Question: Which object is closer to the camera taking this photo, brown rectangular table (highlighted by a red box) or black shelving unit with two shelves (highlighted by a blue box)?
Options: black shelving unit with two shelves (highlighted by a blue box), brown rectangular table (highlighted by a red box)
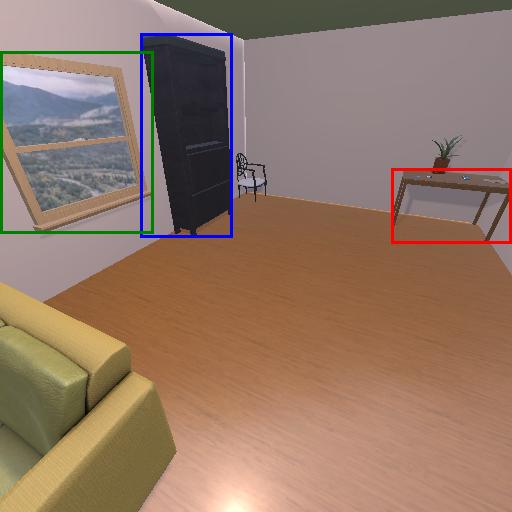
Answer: black shelving unit with two shelves (highlighted by a blue box)